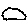
Label: cloud